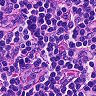
Metastatic tissue present: no